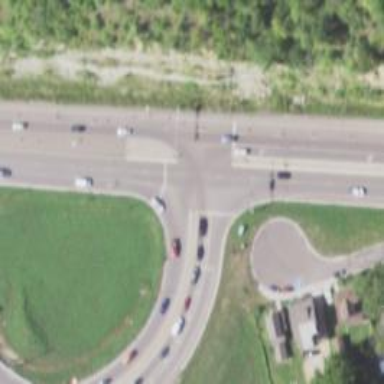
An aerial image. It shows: Asphalt road designated as trunk highway.